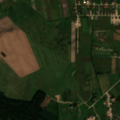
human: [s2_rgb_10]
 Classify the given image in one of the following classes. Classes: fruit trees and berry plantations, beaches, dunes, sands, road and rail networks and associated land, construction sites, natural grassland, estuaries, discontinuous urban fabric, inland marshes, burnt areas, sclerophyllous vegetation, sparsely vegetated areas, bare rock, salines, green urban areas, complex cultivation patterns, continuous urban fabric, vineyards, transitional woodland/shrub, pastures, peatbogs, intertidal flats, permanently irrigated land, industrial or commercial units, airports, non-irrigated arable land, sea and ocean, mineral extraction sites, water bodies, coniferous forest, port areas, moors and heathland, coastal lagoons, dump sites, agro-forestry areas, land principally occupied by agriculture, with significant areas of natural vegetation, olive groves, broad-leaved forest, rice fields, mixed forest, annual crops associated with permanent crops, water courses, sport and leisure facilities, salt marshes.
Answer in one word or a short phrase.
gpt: discontinuous urban fabric, non-irrigated arable land, pastures, complex cultivation patterns, broad-leaved forest